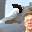
Label: 2